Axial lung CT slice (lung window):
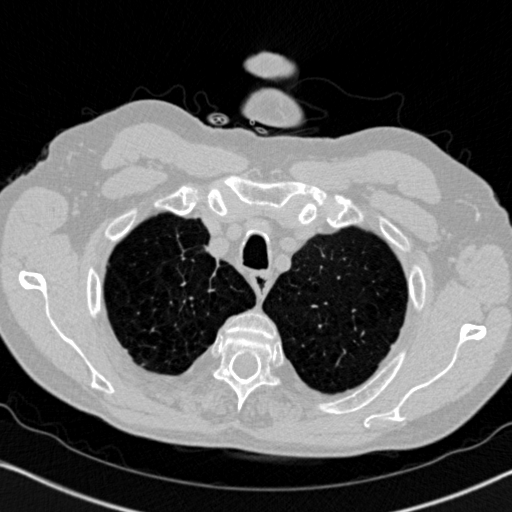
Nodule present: no